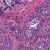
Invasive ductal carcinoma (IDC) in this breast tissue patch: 0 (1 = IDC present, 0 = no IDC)